Field crop: tomato
Growth stage: 1
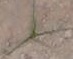
Species: cyperus